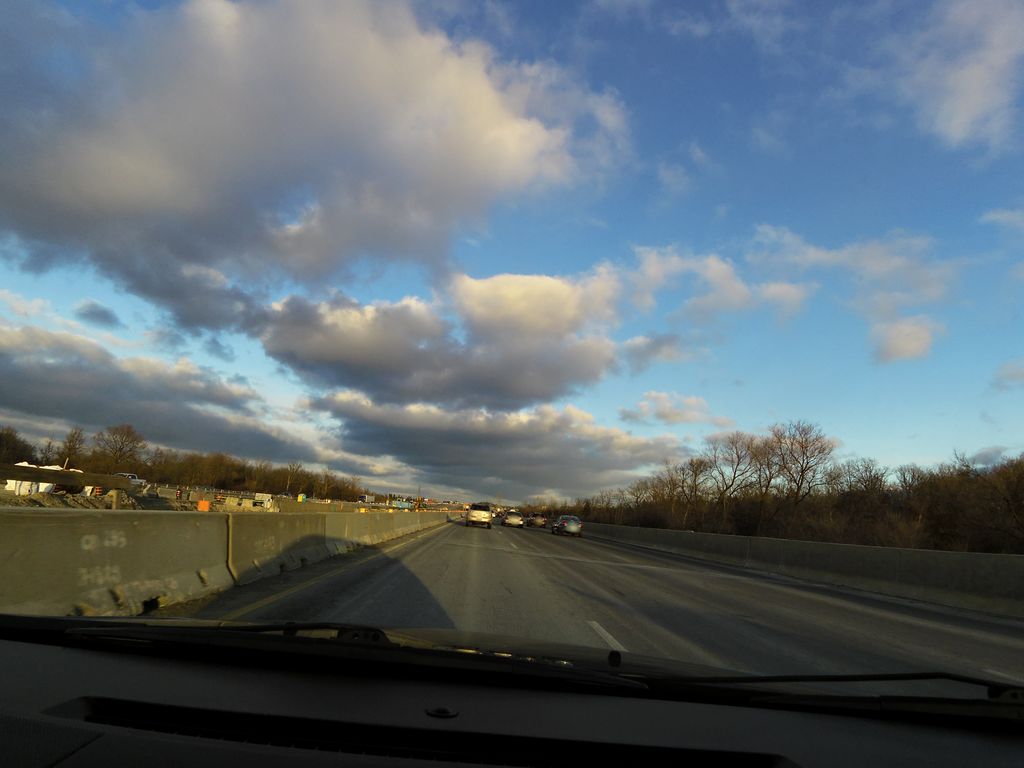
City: kitchener-waterloo